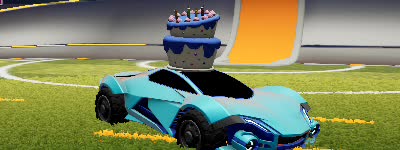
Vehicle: werewolf